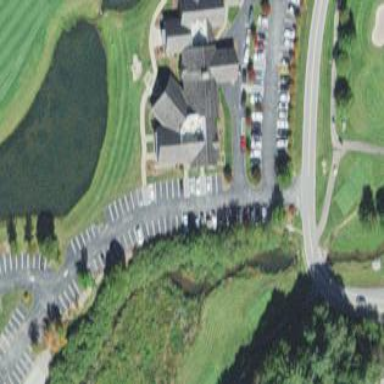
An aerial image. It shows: Parking area.